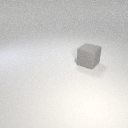
large gray rubber cube